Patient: sex F, age 52
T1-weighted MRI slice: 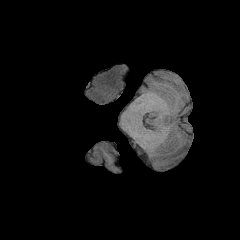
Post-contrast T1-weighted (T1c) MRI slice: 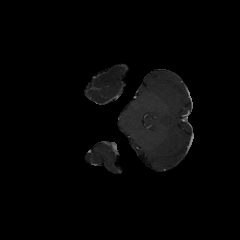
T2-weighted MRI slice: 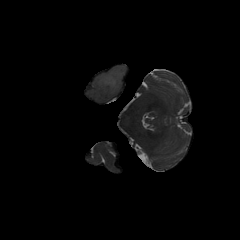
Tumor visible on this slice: yes
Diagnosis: Glioblastoma, IDH-wildtype
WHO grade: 4